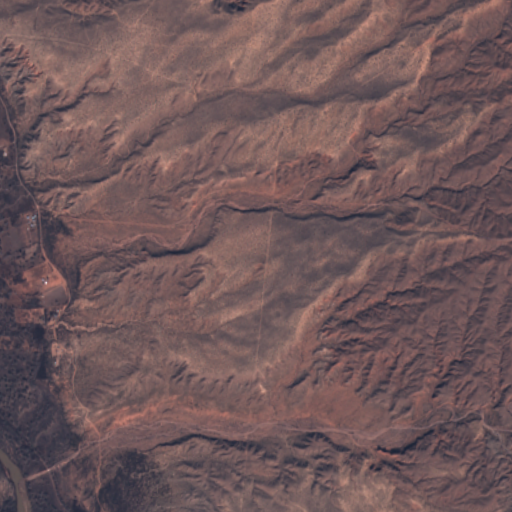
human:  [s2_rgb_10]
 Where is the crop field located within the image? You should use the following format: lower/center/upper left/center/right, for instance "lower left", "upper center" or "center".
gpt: The crop field is located in the upper left of the image.
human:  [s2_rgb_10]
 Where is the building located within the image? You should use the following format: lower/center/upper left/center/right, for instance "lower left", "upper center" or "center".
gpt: The building is located in the lower left of the image.
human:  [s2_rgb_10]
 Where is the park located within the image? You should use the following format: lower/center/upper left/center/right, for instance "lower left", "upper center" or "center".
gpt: There is no park in the image.